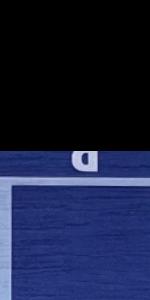
Label: Empty